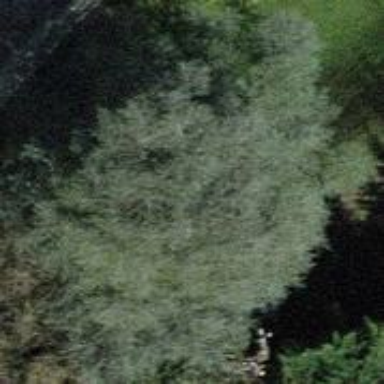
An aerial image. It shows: Needle-leaved tree in nature.